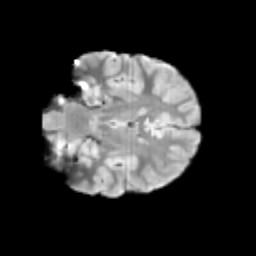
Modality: T2w
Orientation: coronal
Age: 9
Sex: male
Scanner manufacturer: siemens
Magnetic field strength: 3 T
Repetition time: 3.8 s
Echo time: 0.07 s